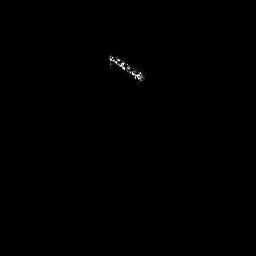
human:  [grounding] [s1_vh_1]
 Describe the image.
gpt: In the satellite image, there is  <ref>1 medium ship </ref> <box>[[41, 19, 57, 32, 0]]</box> located at top.